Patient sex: M
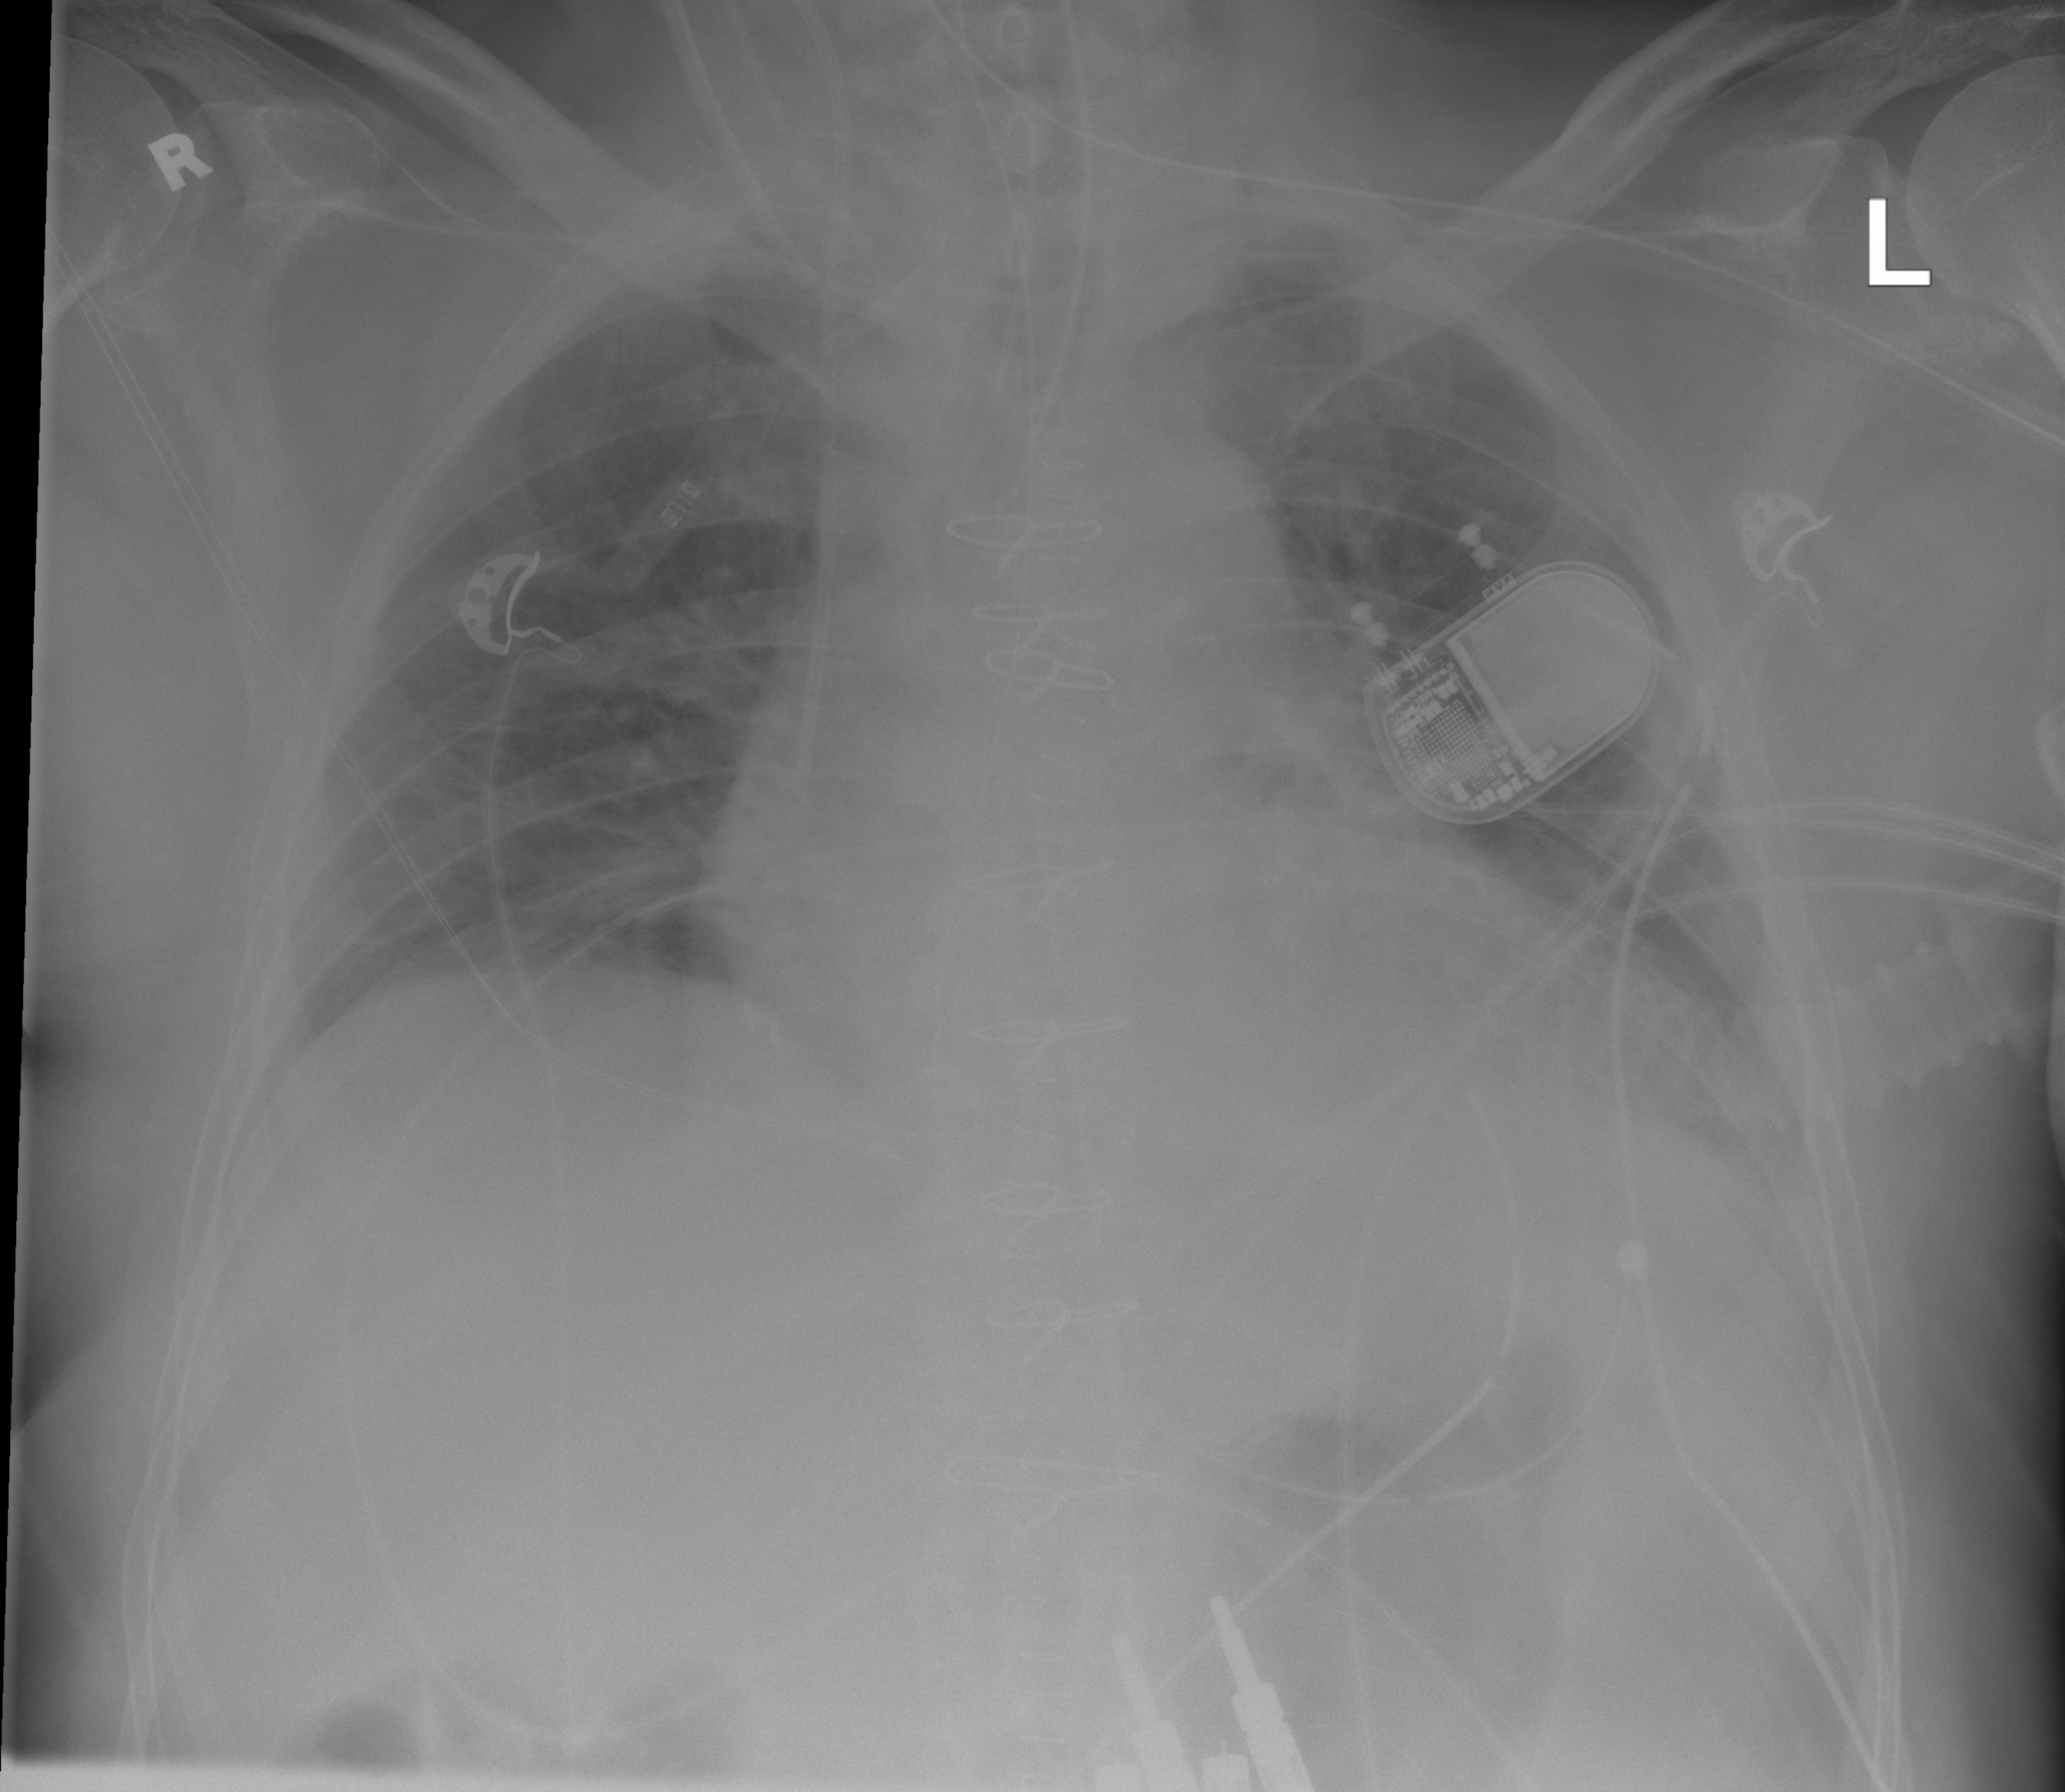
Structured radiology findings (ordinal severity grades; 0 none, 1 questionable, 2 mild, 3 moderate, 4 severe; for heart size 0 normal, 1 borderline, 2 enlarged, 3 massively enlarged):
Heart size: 2
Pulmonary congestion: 2
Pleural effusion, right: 0
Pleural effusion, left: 1
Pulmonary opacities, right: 0
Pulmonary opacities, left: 0
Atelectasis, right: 0
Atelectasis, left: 2